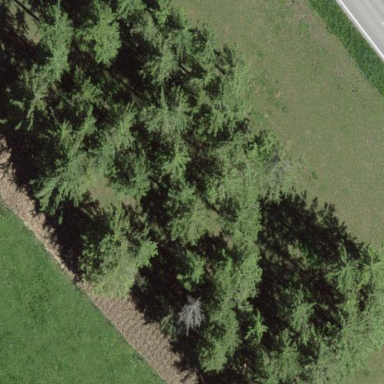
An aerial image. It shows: Evergreen forest with needle-leaved trees.